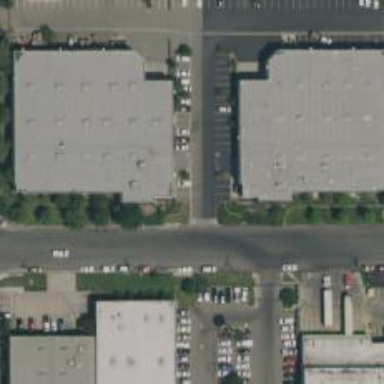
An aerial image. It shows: Warehouse.